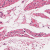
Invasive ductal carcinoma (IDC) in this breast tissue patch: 0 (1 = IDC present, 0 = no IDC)